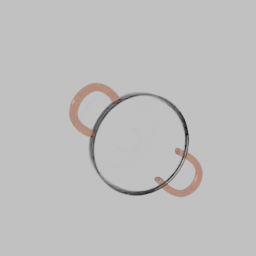
Label: tools